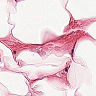
Metastatic tissue present: no